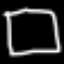
Label: square